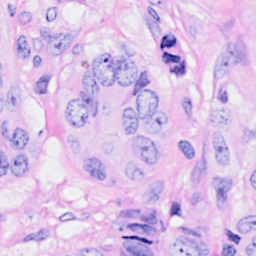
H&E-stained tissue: Breast